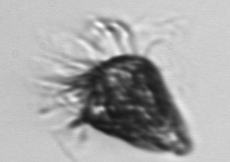
Label: Strombidium_wulffi